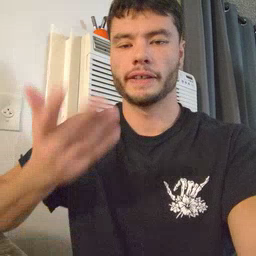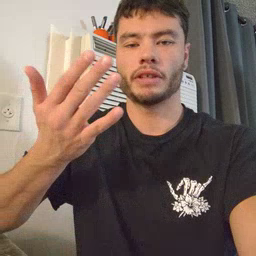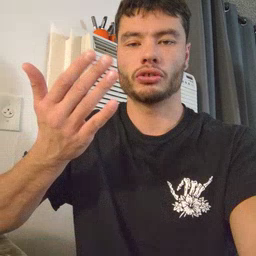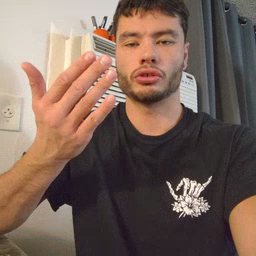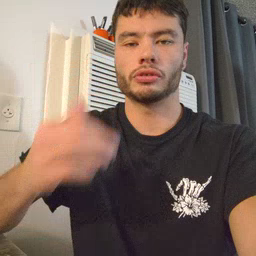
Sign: finger